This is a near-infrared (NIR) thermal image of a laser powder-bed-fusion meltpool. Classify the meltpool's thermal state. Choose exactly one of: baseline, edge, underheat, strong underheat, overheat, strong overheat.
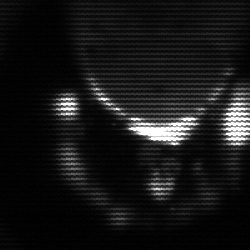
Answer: baseline